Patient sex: M
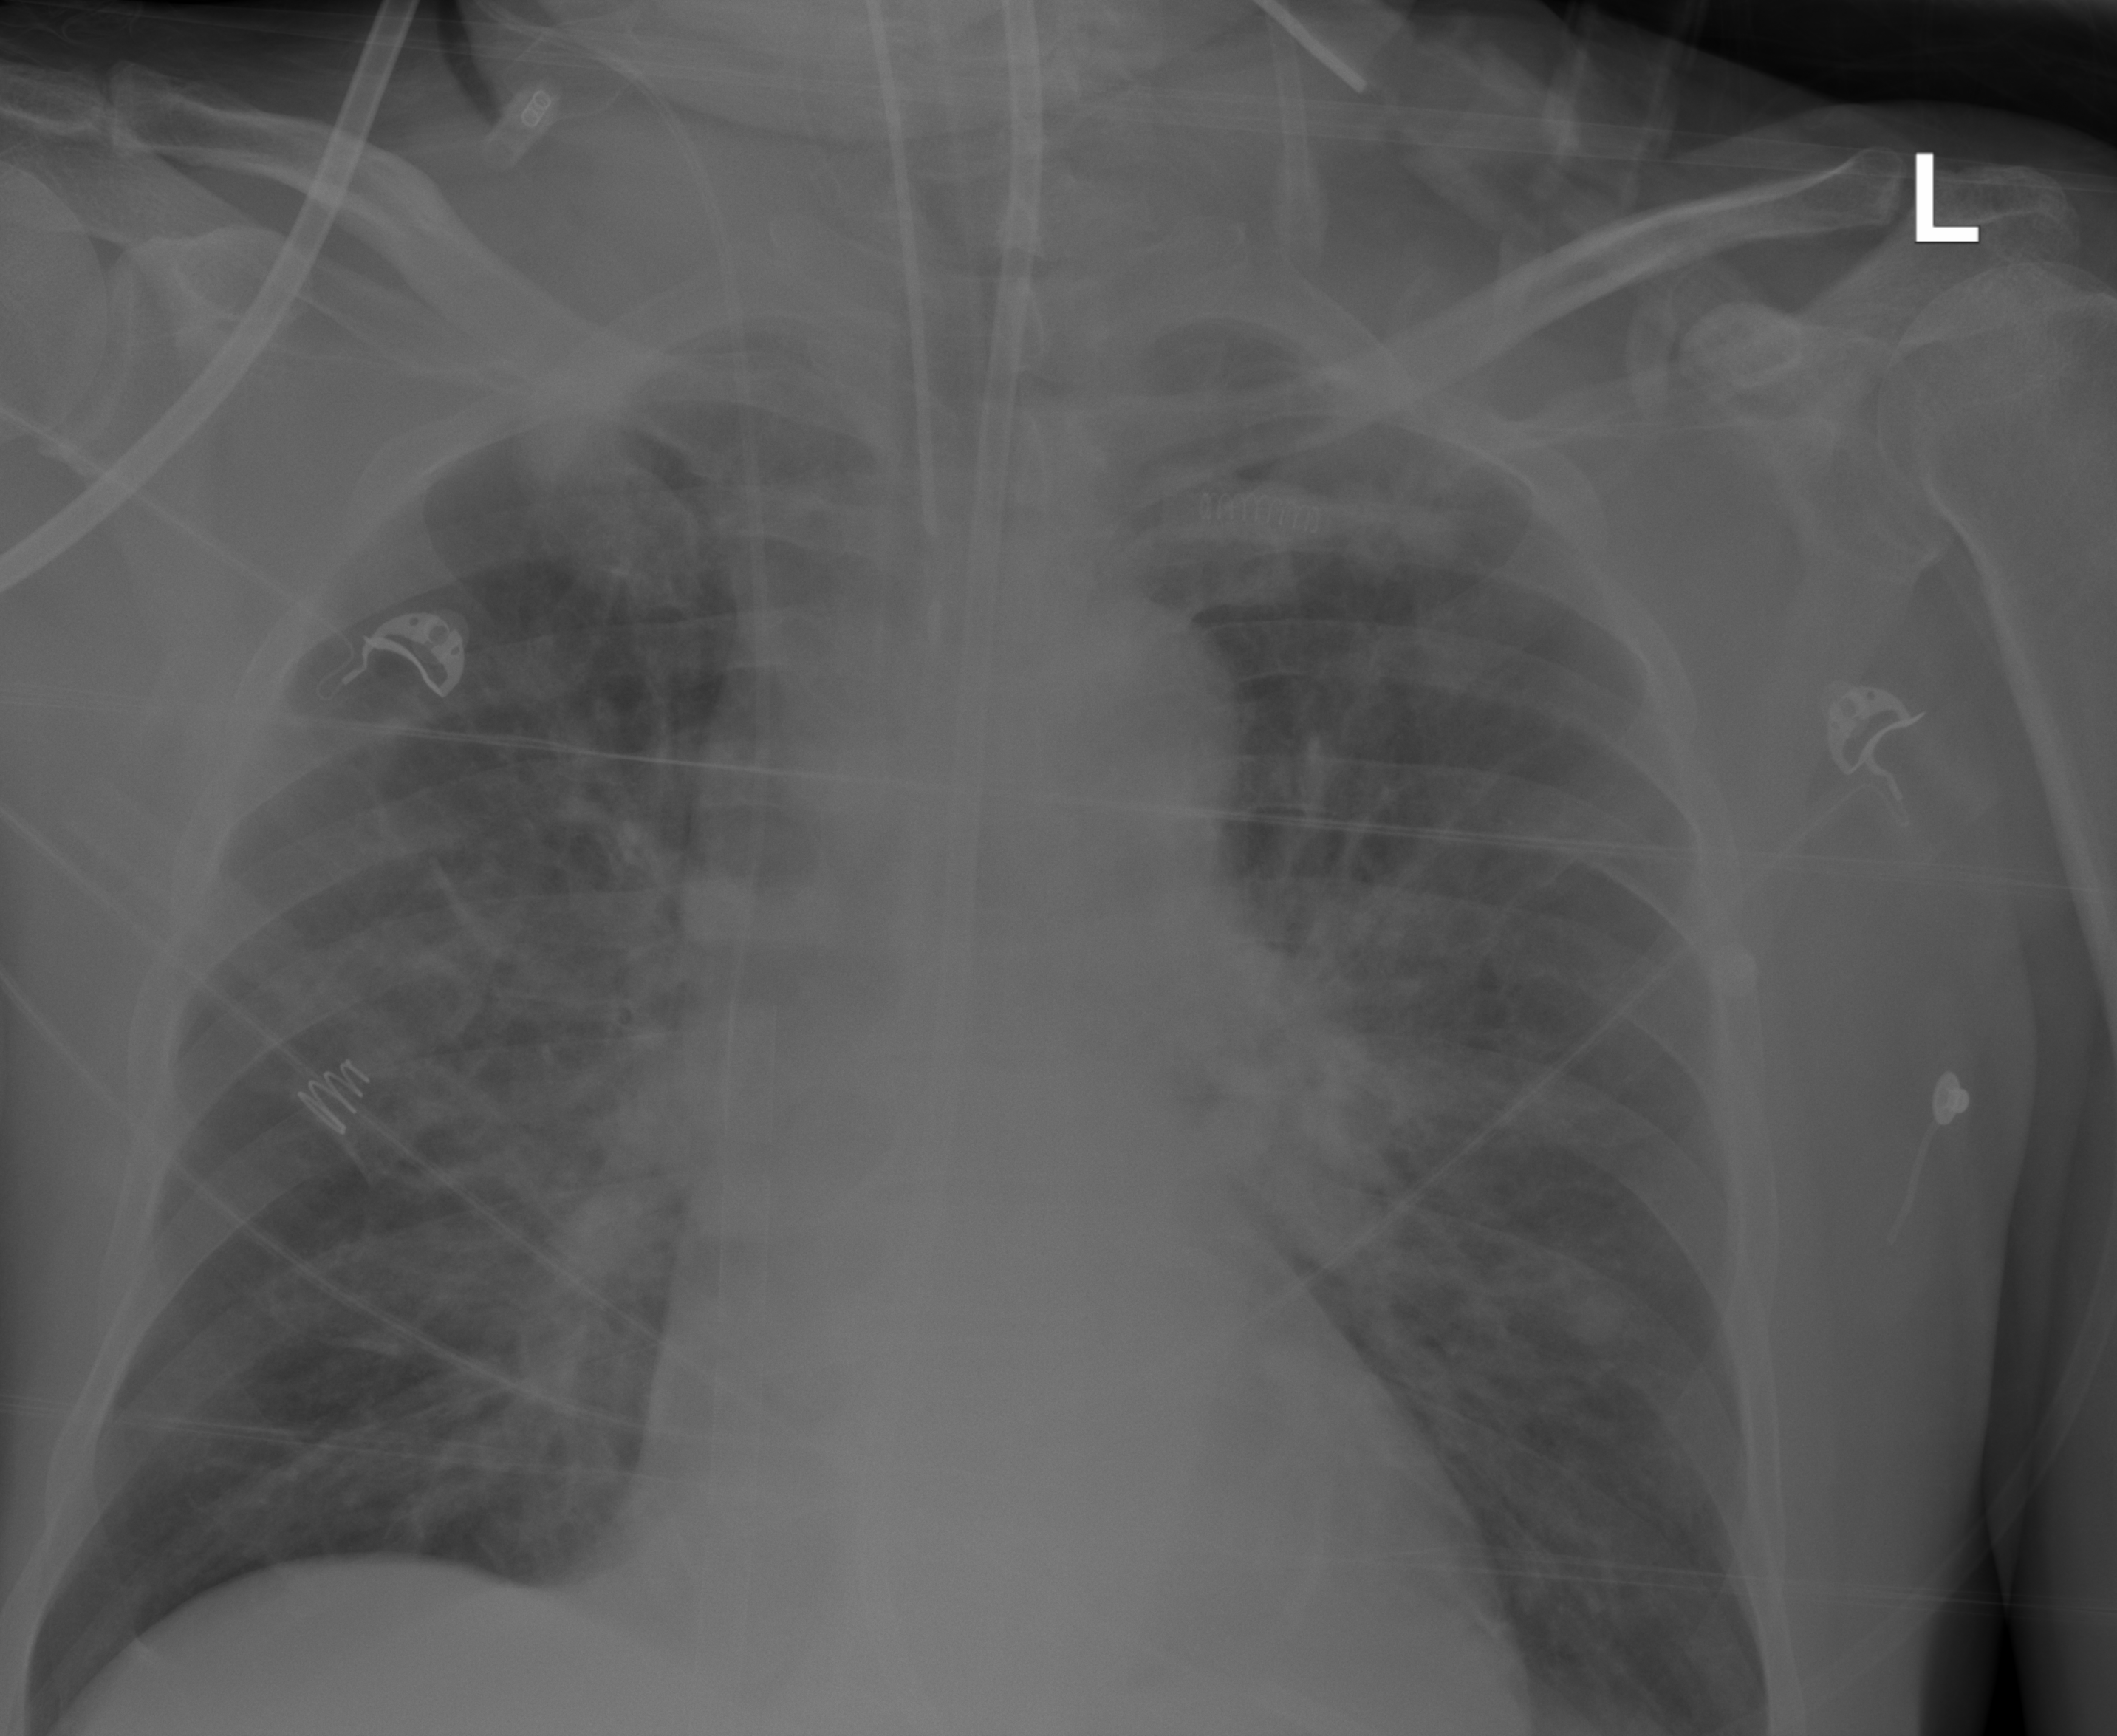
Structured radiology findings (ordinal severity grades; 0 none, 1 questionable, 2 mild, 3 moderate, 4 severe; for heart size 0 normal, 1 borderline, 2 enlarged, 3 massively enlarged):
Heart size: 0
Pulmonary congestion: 3
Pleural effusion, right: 0
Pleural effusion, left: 2
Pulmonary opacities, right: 2
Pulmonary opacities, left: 3
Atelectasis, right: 2
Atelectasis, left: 2